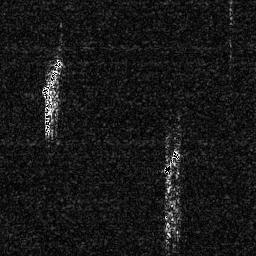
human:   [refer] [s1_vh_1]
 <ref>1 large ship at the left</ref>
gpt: <box>[[14, 21, 25, 54, 0]]</box>